Question: I'm trying to use jsxcompressor from
<URL>
but before I can get anything going I hit the problem:
> Uncaught TypeError: Cannot read property '0' of undefined
My simple sample code is as below:
'''
<html xmlns="http://www.w3.org/1999/xhtml">
<head>
<title></title>
<script src="/jsxcompressor.js" type="text/javascript"></script>
<script type="text/javascript">
document.write(JXG.decompress("test"));
</script>
</head>
<body></body>
</html>
'''
I know "test" isn't exactly a compressed string but just put it there for testing to begin with.
The error from the chrome js console is like this:

Can anyone help me with this please?
Many thanks!
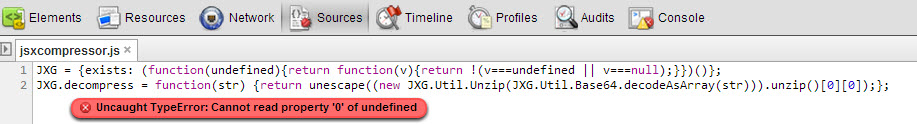
Answer: JXG.decompress has to be fed with a base64 encoded, compressed string. Try this one:
'''
document.write(JXG.decompress("eNrzSM3JyVc1clY1MijPL8pJUTVwBAA8CgXU"));
'''
At the moment, gzip has to be called with compression strength equal to 9. The PHP code to get a compressed string looks like this:
'''
base64_encode(gzcompress(rawurlencode(file_get_contents($filename)),9));
'''
In Python it would look like this:
'''
base64.b64encode(zlib.compress(urllib.quote(text), 9))
'''